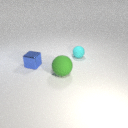
large green rubber sphere to the left of small cyan rubber sphere